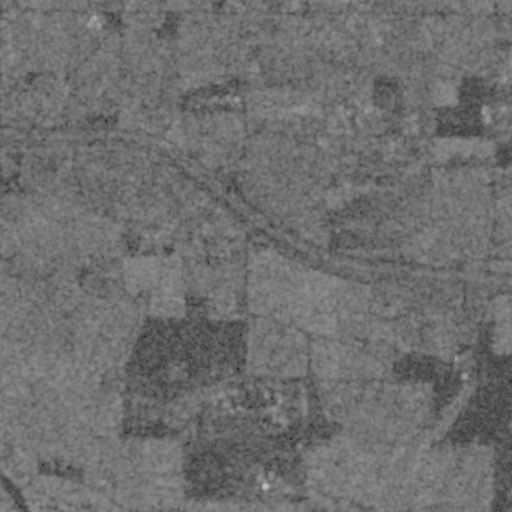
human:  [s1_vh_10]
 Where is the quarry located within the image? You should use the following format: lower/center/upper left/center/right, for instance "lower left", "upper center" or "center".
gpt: The quarry is located in the lower center of the image.
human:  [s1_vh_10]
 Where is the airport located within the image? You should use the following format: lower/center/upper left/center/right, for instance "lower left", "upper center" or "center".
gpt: There is no airport in the image.

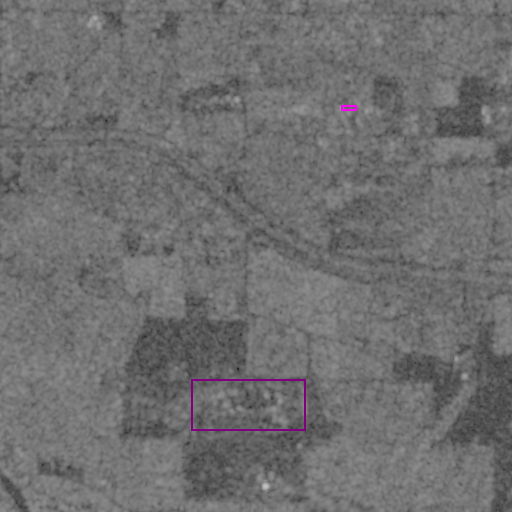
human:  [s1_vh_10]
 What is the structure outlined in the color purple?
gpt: The structure outlined in purple is a quarry.
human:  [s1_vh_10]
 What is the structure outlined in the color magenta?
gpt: The structure outlined in magenta is a building.
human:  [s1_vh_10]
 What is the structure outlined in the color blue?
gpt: There is no blue outline.